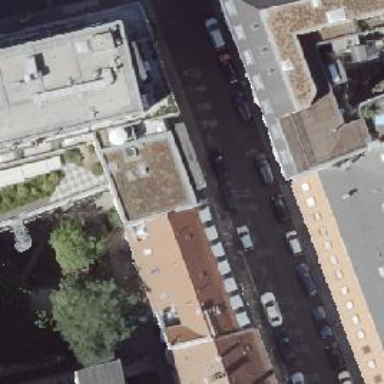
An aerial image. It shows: Parking entrance.